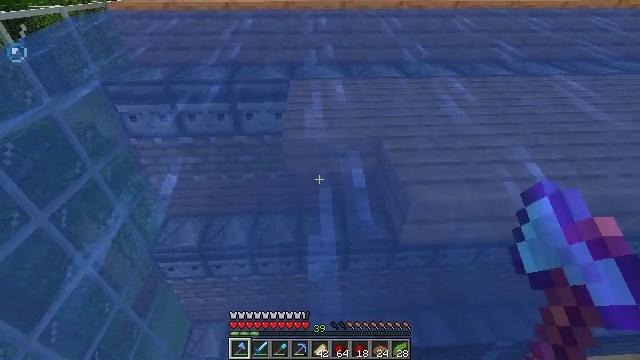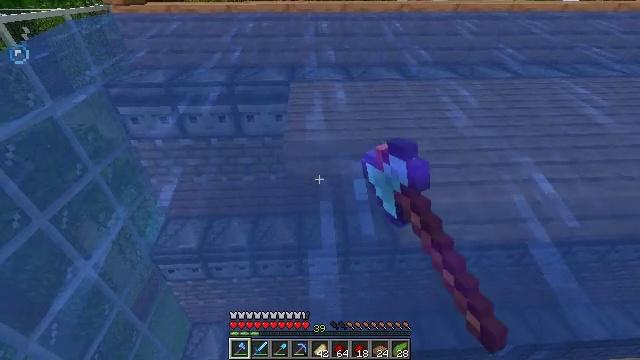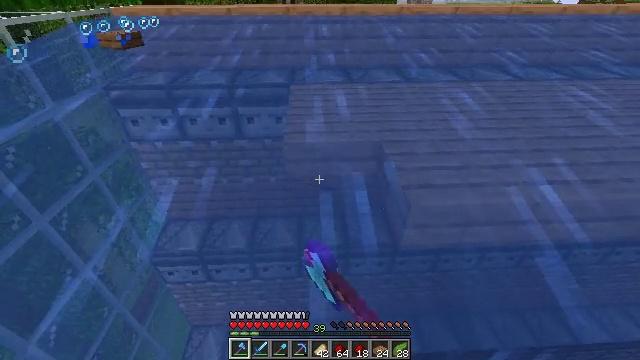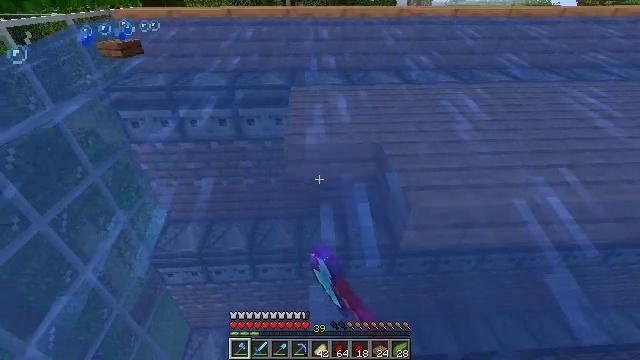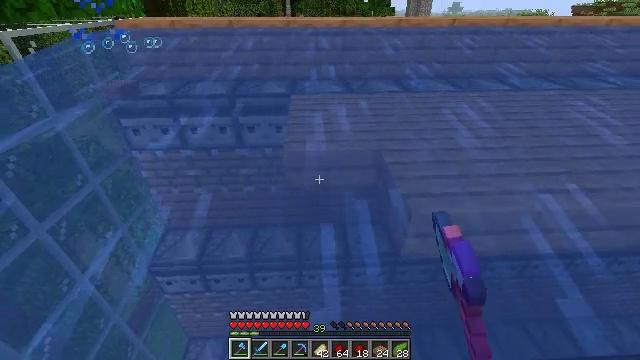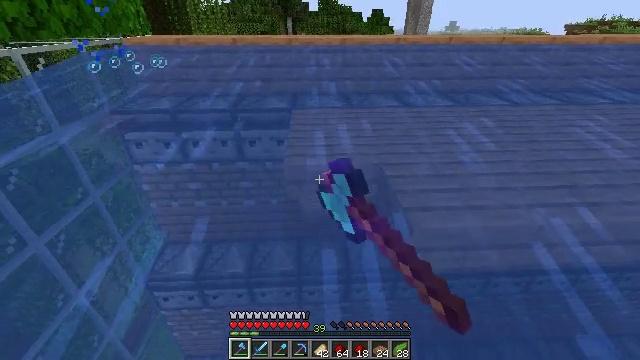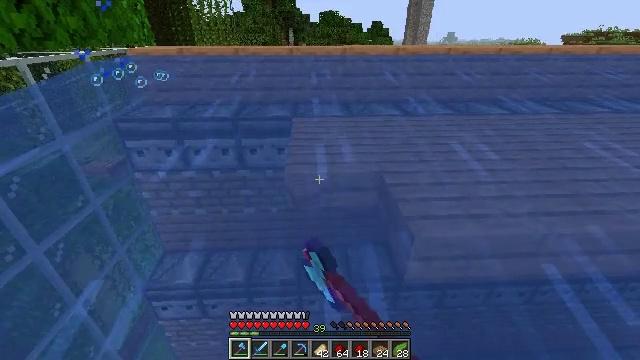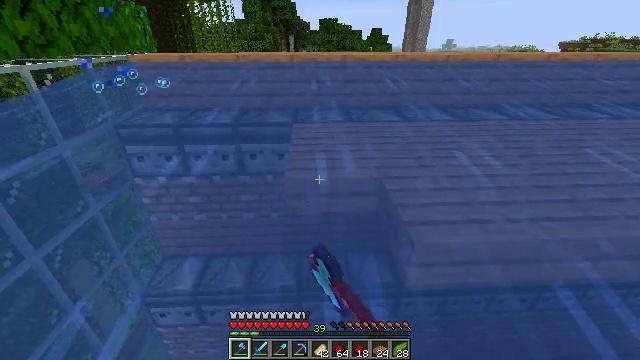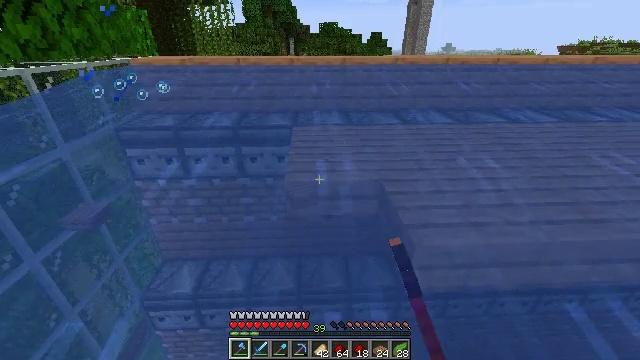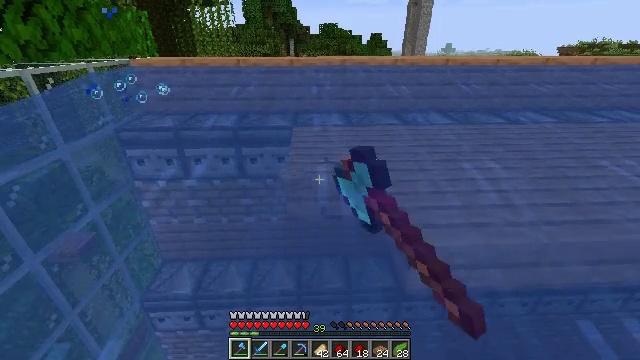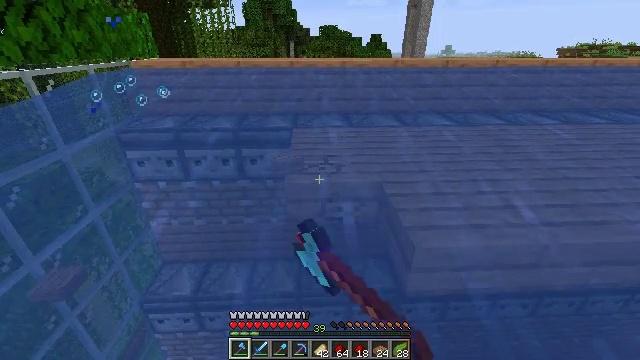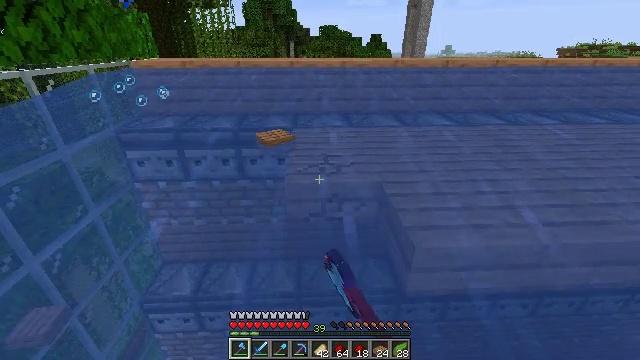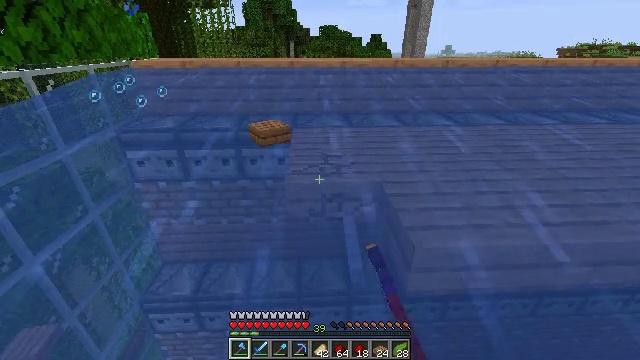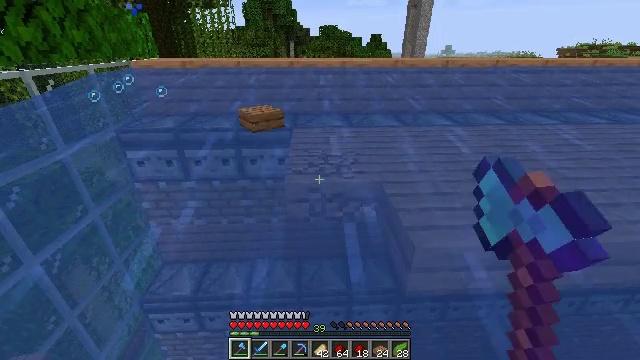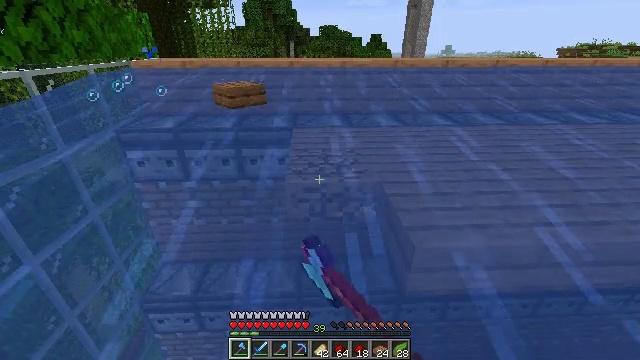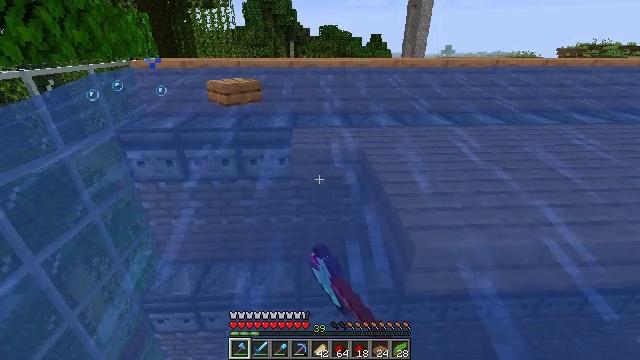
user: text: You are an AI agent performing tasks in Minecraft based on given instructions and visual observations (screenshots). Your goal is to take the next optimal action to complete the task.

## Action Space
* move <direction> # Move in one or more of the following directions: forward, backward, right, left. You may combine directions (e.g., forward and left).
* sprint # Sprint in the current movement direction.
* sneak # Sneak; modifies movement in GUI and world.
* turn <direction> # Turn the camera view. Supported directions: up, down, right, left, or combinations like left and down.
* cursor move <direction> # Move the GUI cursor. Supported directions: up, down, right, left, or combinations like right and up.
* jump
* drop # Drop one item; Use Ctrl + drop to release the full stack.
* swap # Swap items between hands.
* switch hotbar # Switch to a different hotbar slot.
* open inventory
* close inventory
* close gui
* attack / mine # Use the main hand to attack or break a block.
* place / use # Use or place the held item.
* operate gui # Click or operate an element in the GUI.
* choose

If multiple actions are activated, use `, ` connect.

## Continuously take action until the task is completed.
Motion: motion action
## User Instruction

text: Gather the jungle slab for reuse.
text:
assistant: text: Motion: sneak, attack / mine
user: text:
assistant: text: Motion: sneak, attack / mine
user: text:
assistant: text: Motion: sneak, attack / mine
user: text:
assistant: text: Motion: sneak, turn up, attack / mine
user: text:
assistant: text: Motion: sneak, turn up, attack / mine
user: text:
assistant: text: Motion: sneak, turn up, attack / mine
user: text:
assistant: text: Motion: sneak, turn up, attack / mine
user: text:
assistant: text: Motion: sneak, attack / mine
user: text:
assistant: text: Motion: sneak, attack / mine
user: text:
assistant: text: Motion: sneak, attack / mine
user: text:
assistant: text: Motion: sneak, attack / mine
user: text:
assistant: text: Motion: sneak, attack / mine
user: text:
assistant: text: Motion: sneak, attack / mine
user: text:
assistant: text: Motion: sneak, attack / mine
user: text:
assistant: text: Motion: sneak, attack / mine
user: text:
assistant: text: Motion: sneak, attack / mine
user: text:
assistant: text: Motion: sneak, turn up, attack / mine
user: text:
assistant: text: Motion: sneak, turn up, attack / mine
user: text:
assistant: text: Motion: sneak, attack / mine
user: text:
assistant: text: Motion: sneak, attack / mine
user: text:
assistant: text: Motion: sneak, attack / mine
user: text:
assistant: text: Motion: sneak, attack / mine
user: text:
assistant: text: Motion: sneak, attack / mine
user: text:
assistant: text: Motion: sneak, attack / mine
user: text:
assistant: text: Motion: sneak, attack / mine
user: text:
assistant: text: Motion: sneak, attack / mine
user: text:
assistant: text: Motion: sneak, attack / mine
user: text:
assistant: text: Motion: sneak, attack / mine
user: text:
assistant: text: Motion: sneak, attack / mine
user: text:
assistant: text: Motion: sneak, attack / mine